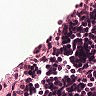
Metastatic tissue present: no